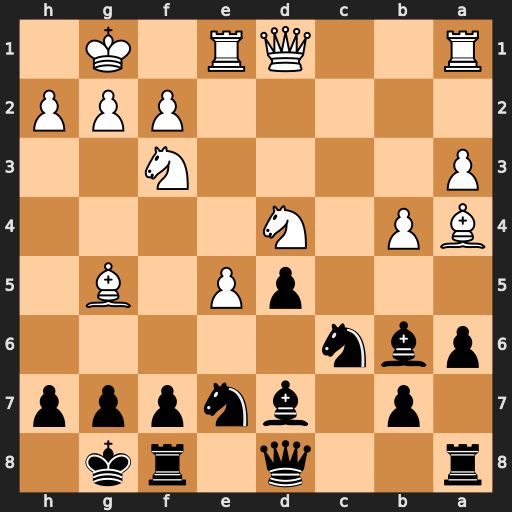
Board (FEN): r2q1rk1/1p1bnppp/pbn5/3pP1B1/BP1N4/P4N2/5PPP/R2QR1K1
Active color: b
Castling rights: -
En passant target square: -
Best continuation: Nxd4 Bxd7 Nxf3+ Qxf3 Qxd7 Bxe7 Qxe7